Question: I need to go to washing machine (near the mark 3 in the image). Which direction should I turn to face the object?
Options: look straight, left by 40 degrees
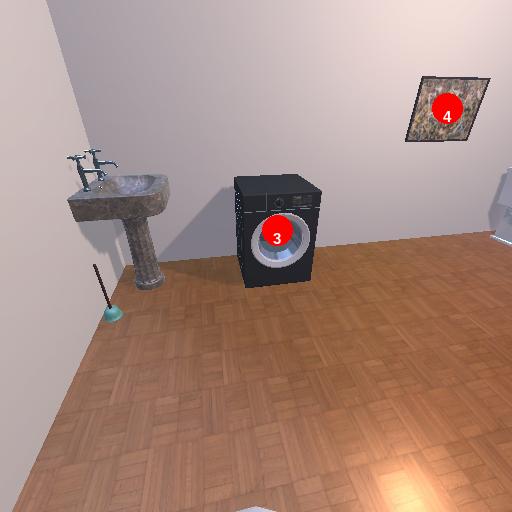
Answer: look straight